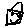
Label: house